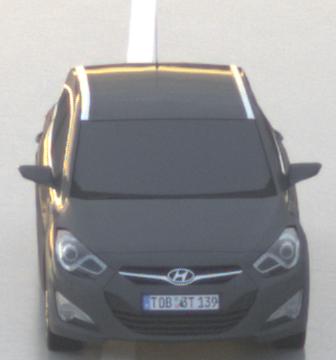
Make: Hyundai
Model: i40 Kombi 1.6 GDI
Detailed model: i40 (VF) Kombi
Model produced from: 2012/08
Model produced until: 2013/09
Doors: 5
Color: gray
Road condition: wet road
Daytime: sunrise or sunset
Contrast: low contrast